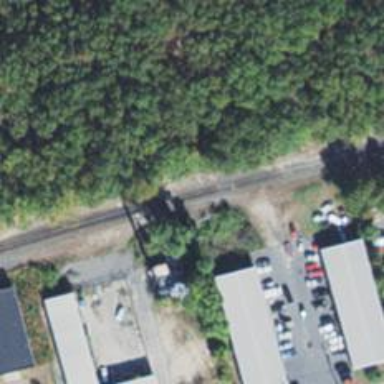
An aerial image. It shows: Railway track.